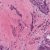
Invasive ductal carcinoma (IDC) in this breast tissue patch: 1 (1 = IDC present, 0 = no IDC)